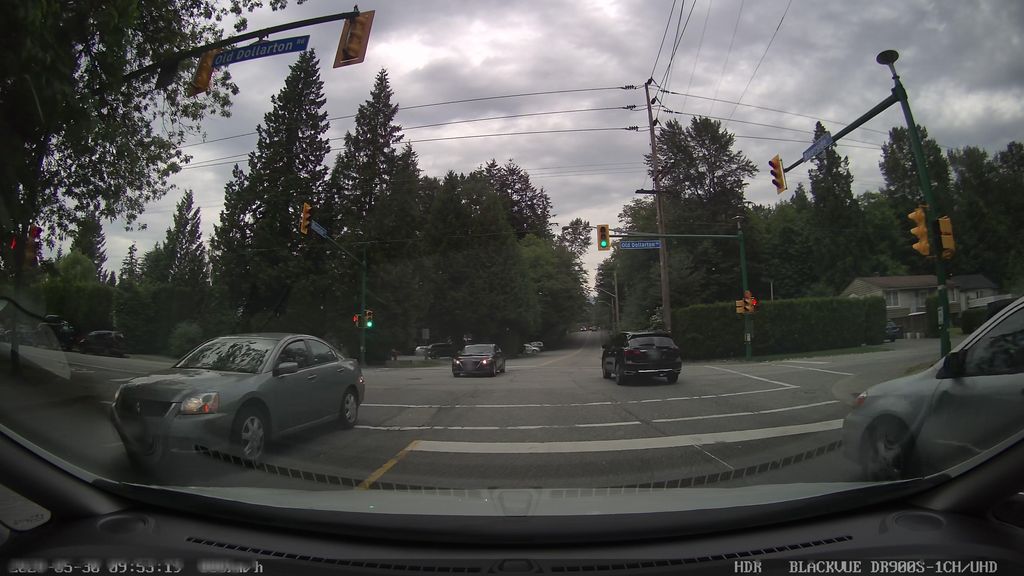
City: vancouver